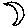
Label: moon